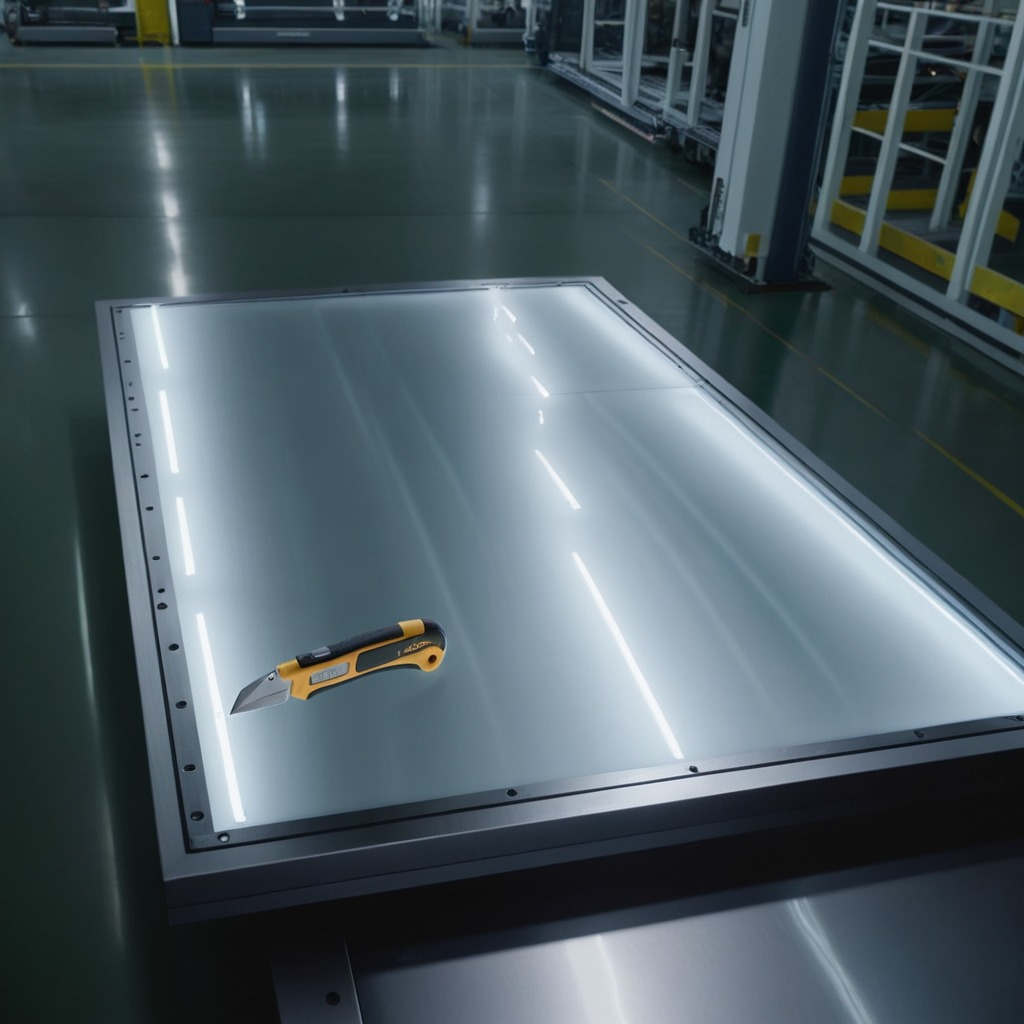
A utility knife lies on a metal table in a machine shop under fluorescent lights.